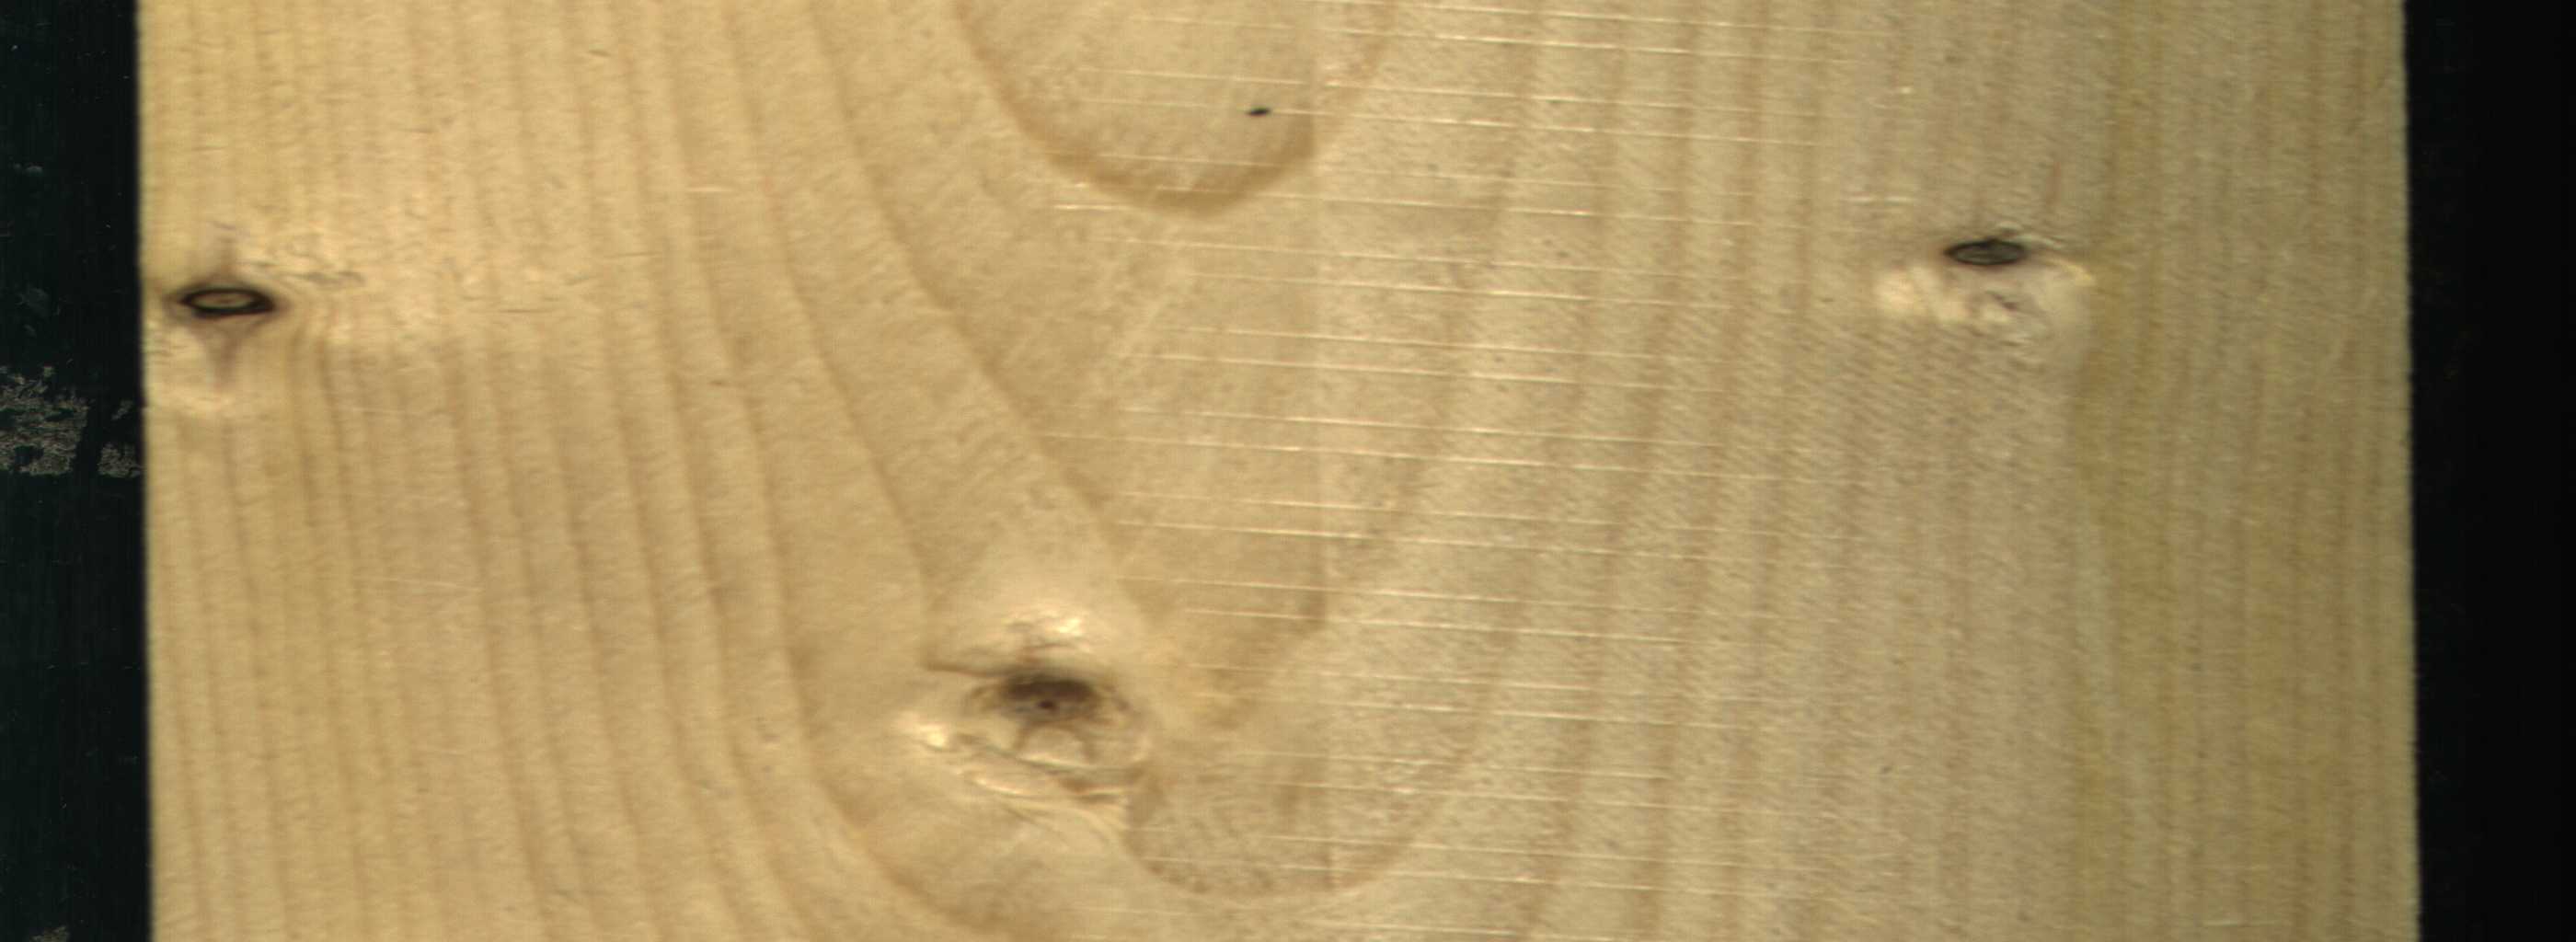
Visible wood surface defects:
Dead_Knot
Dead_Knot
Live_Knot